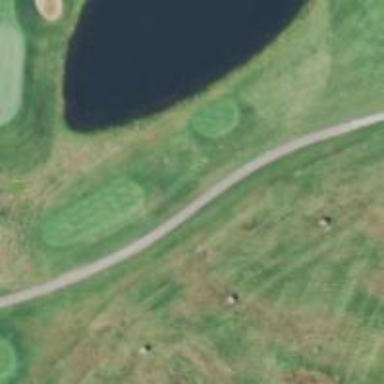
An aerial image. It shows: Pathway for golfing.